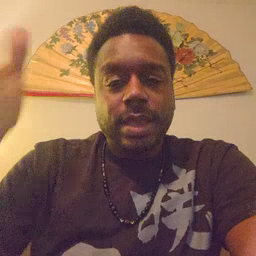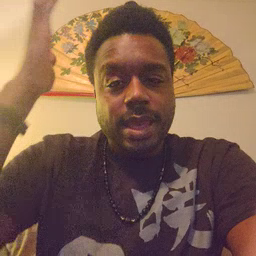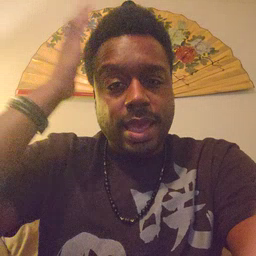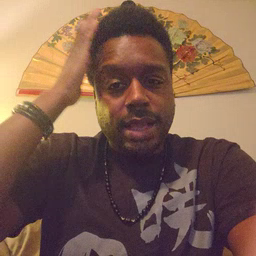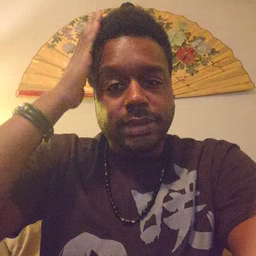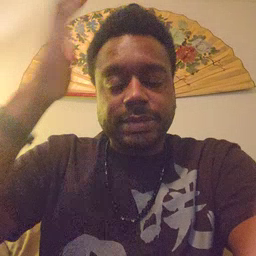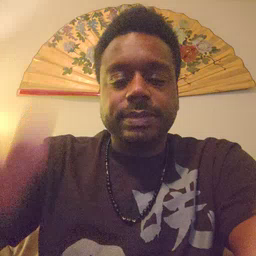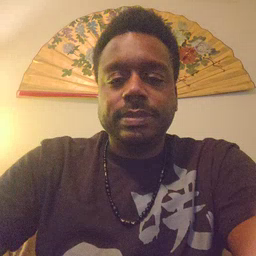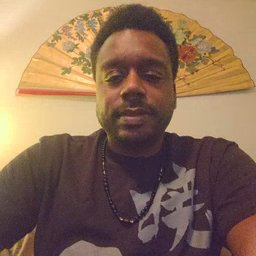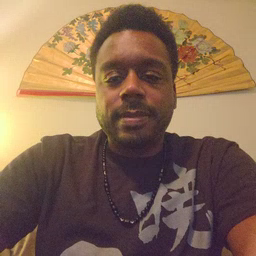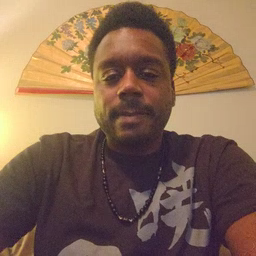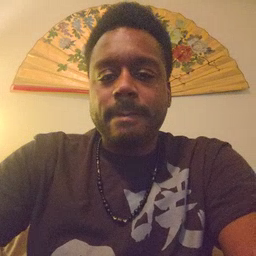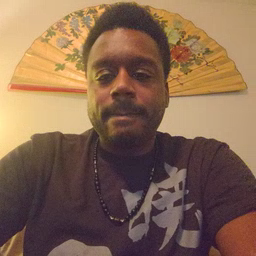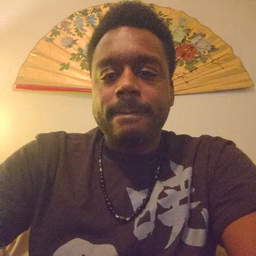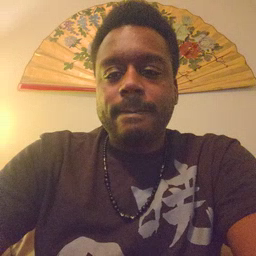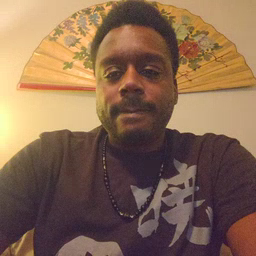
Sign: hat